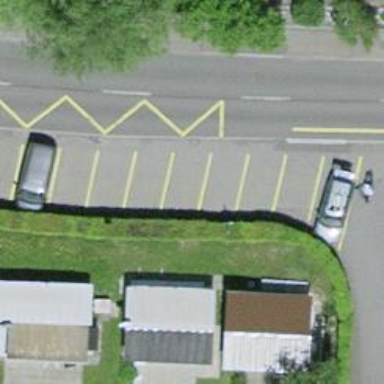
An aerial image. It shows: Platform for public transport on the road.